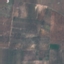
Label: PermanentCrop